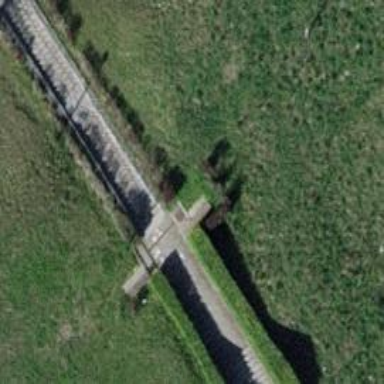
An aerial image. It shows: Bench.